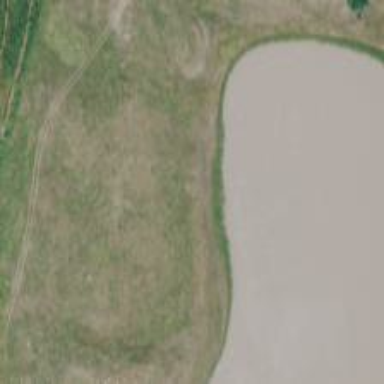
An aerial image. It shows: Reservoir.